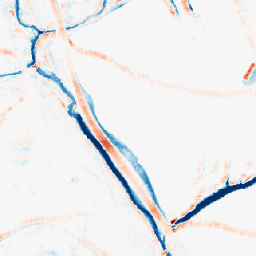
Category: morphological
Decomposition family: morphological_square
Decomposition parameters: operation: average
size: 10
Upsampling method: area
Upsampling parameters: scale: 4
Upsampling scale: 4